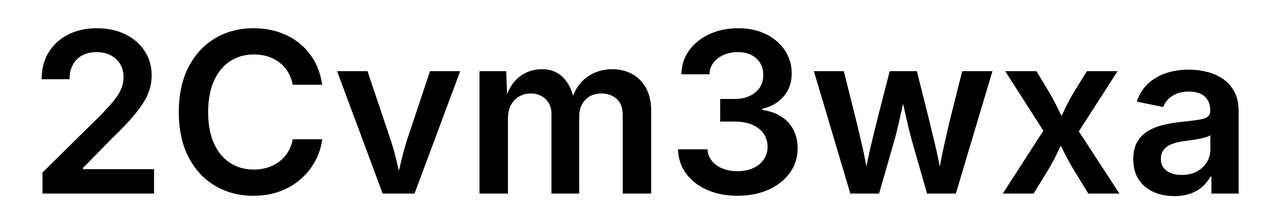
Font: Inter_SemiBold